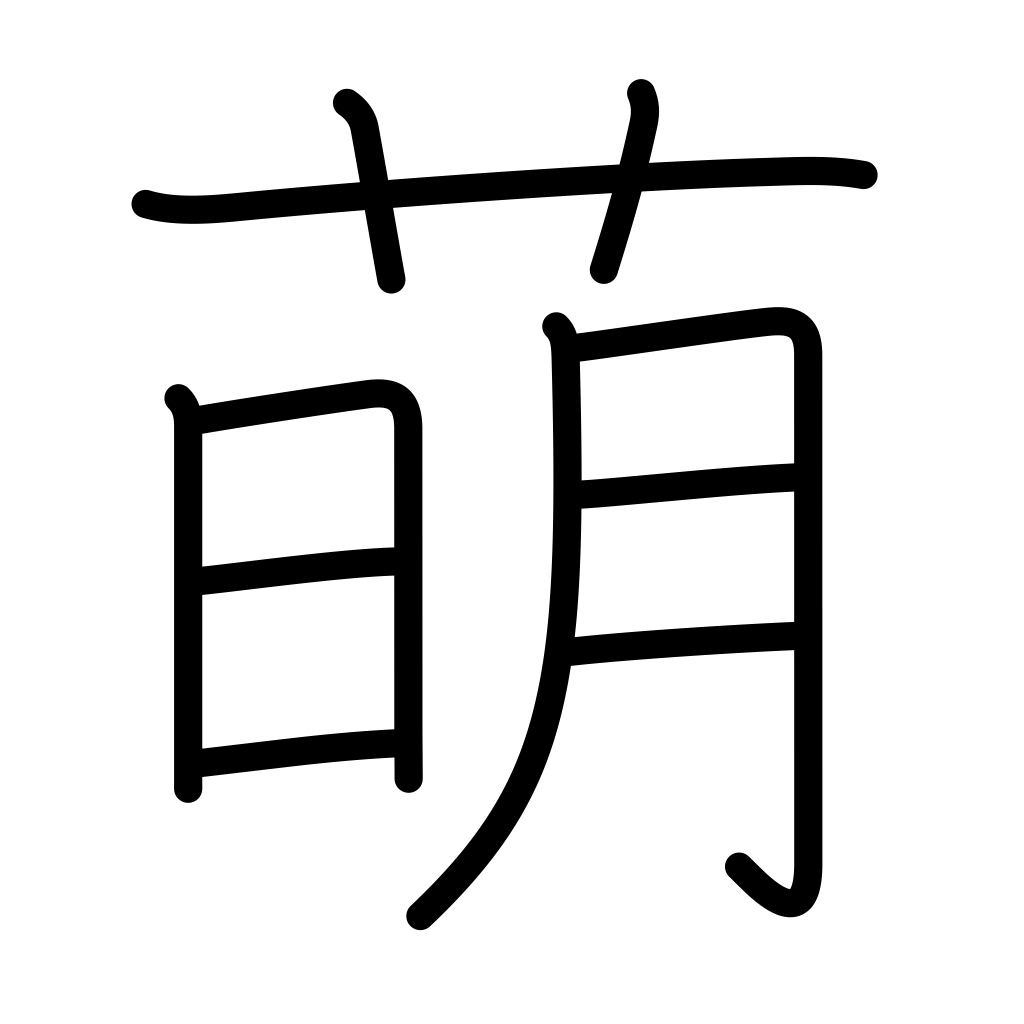
Meaning: show symptoms of, sprout, bud, malt